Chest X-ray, PA view. Patient: 61 years old, sex M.
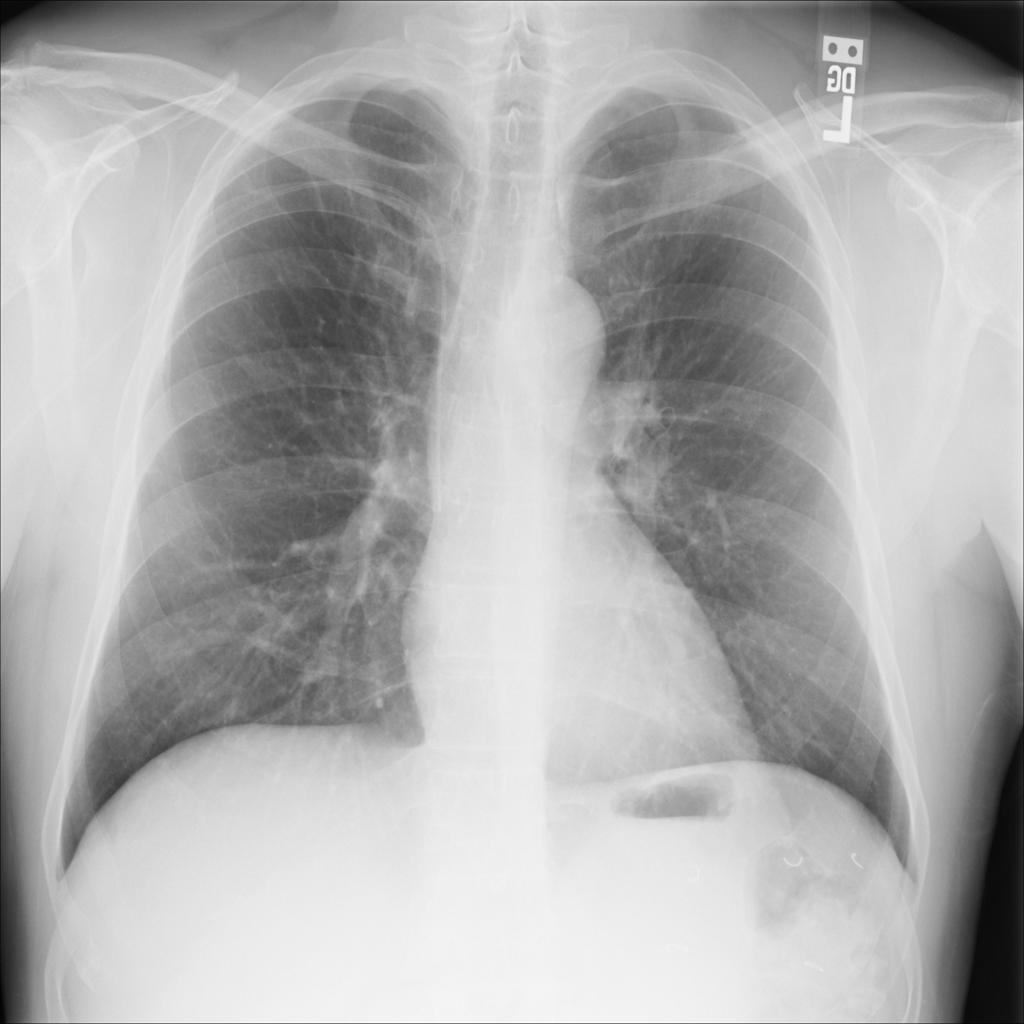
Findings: No Finding